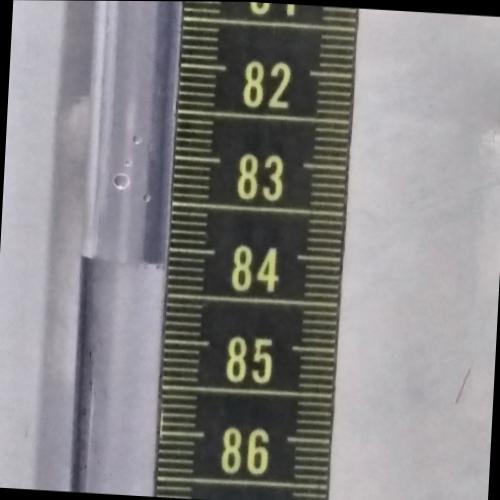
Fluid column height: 84.2 cm